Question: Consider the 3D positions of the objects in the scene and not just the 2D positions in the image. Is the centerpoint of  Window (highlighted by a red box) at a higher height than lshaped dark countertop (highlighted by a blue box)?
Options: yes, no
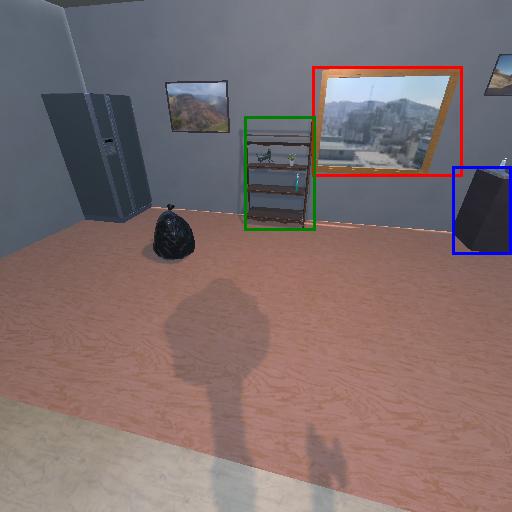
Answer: yes